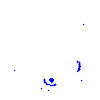
Particle: electron